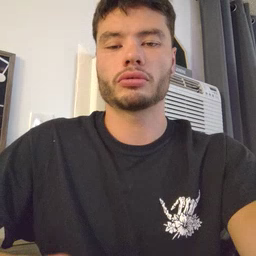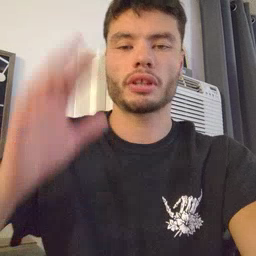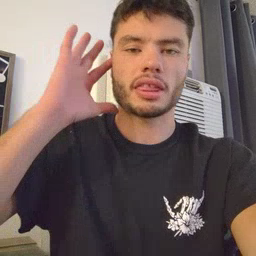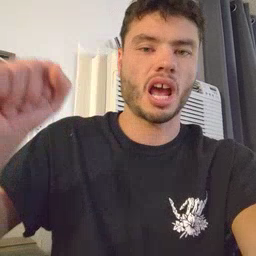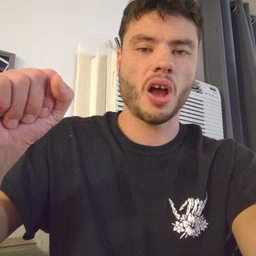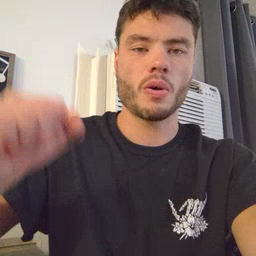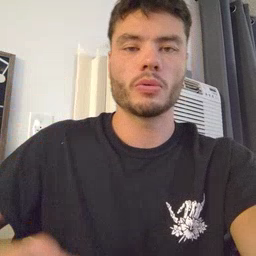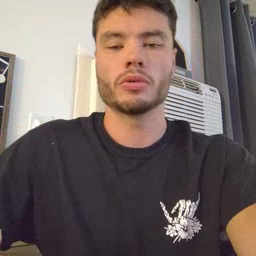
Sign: loud